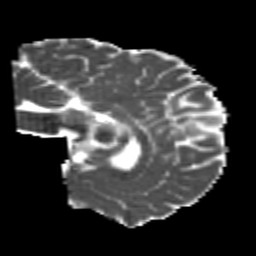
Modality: MD
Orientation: sagittal
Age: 22
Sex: male
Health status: healthy
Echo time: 0.074 s